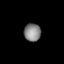
Tissue: lung
Cell type: Endothelial cells
Senescence score: 0.5528
Nuclear area (px): 291
Mean DAPI intensity: 133.997